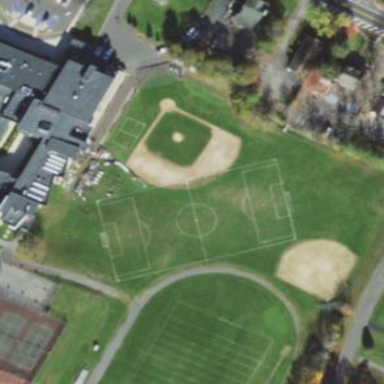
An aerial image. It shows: Baseball pitch for leisure land activities.